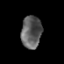
Tissue: prostate
Cell type: Myeloid cells
Senescence score: 0.2952
Nuclear area (px): 640
Mean DAPI intensity: 94.192